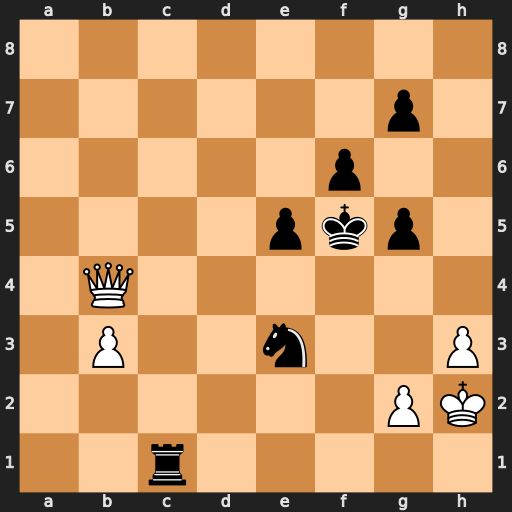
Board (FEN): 8/6p1/5p2/4pkp1/1Q6/1P2n2P/6PK/2r5
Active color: w
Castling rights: -
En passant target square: -
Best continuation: g4+ Ke6 Qb6+ Kd5 Qxe3